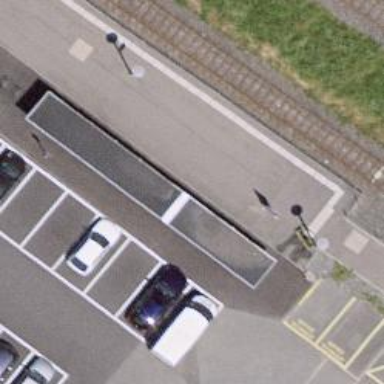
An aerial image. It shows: Bicycle parking area.